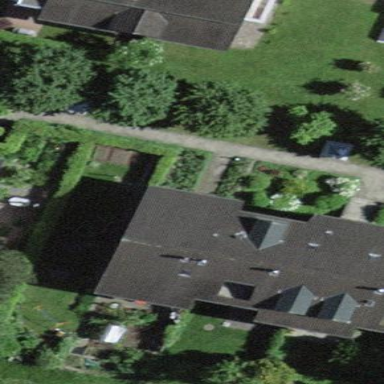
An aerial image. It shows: Brown-roofed house.